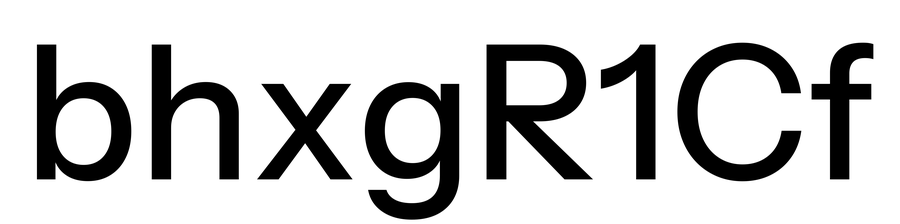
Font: InstrumentSans_Medium